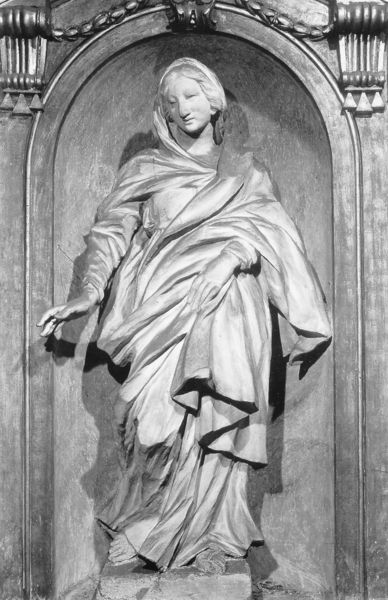
Titel: Heilige Elisabeth
Künstler: Francesco Cavallini
Standort: Rom, SS. Nomi di Gesù e Maria (EU - I - Latium)
Schlagwörter: fuß, hand, kopf, körper, schatten, umhang, weiß, finger, frau, frisur, grau, haar, kleid, licht, marmor, mund, nase, schwarz, säulen, blick, schal, schleier, tuch, wand, augen, falten, gesicht, rahmen, sockel, stehen, stein, hals, hände, kirche, figur, gewand, haare, mantel, kinn, skulptur, statue, kopfbedeckung, füße, wangen, bogen, rundbogen, kopftuch, büste, verzierung, kordel, faltenwurf, plastik, foto, barfuss, nische, gewölbe, religion, dom, schwarzweiß, kathedrale, photo, ganzfigur, voluten, heilige, maria, madonna, magdalena, mutter gottes, anna, schutz, grabstein, wallend, schutzmantel, schwarzweißs, frau maria, münster dom